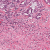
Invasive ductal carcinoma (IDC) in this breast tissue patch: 1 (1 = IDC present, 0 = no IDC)